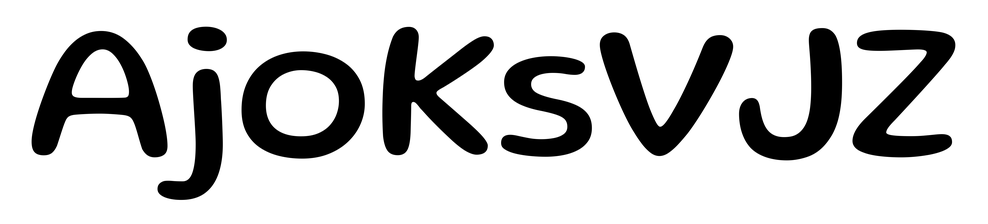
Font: Gluten_Regular